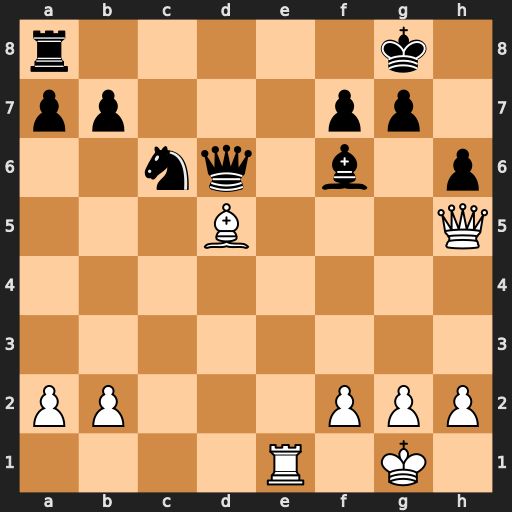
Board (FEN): r5k1/pp3pp1/2nq1b1p/3B3Q/8/8/PP3PPP/4R1K1
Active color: w
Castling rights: -
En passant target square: -
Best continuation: Qxf7+ Kh7 Be4+ Kh8 Qg6 Kg8 Qh7+